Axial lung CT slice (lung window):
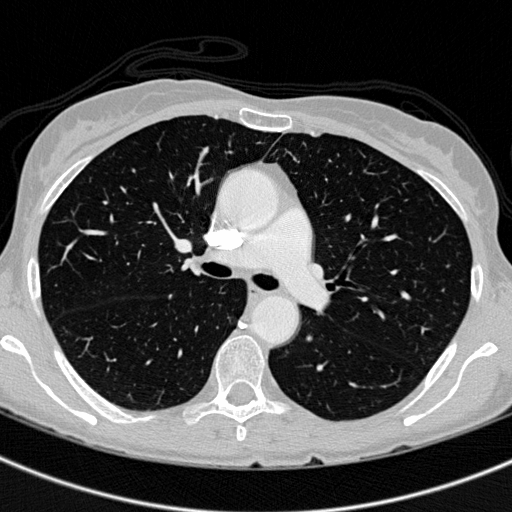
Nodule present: no